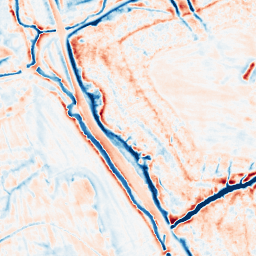
Category: edge_preserving
Decomposition family: guided
Decomposition parameters: radius: 4
eps: 1
Upsampling method: linear_exact
Upsampling parameters: scale: 2
Upsampling scale: 2